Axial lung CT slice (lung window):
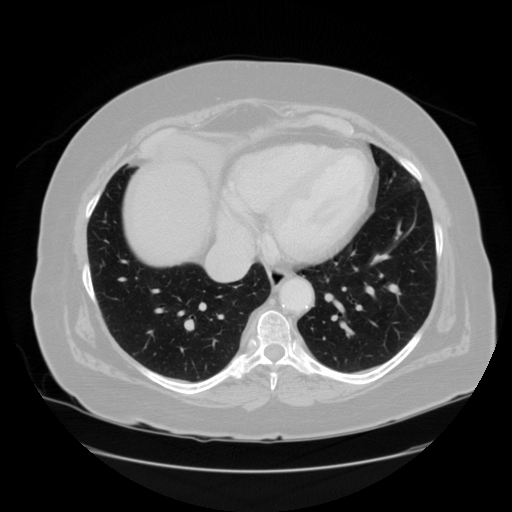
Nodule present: no